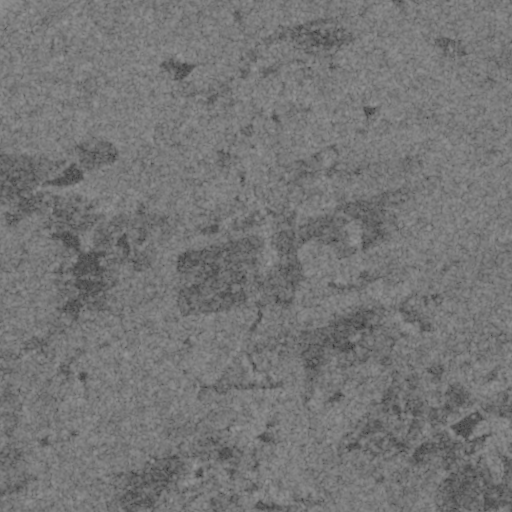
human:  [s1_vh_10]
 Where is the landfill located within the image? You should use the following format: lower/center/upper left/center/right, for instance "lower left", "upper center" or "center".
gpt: The landfill is located in the upper right of the image.
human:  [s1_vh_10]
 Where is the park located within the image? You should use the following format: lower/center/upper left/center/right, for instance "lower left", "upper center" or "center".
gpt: The park is located in the lower right of the image.
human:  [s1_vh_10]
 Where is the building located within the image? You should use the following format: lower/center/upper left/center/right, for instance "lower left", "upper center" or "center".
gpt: There is no building in the image.

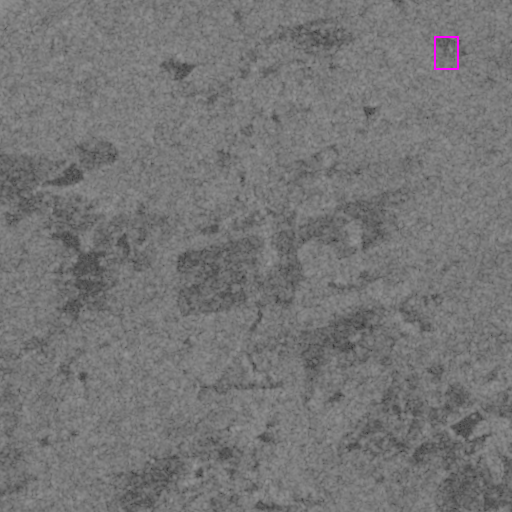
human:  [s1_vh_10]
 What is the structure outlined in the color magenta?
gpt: The structure outlined in magenta is a landfill.
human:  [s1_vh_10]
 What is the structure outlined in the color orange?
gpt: There is no orange outline.